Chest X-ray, AP view. Patient: 27 years old, sex F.
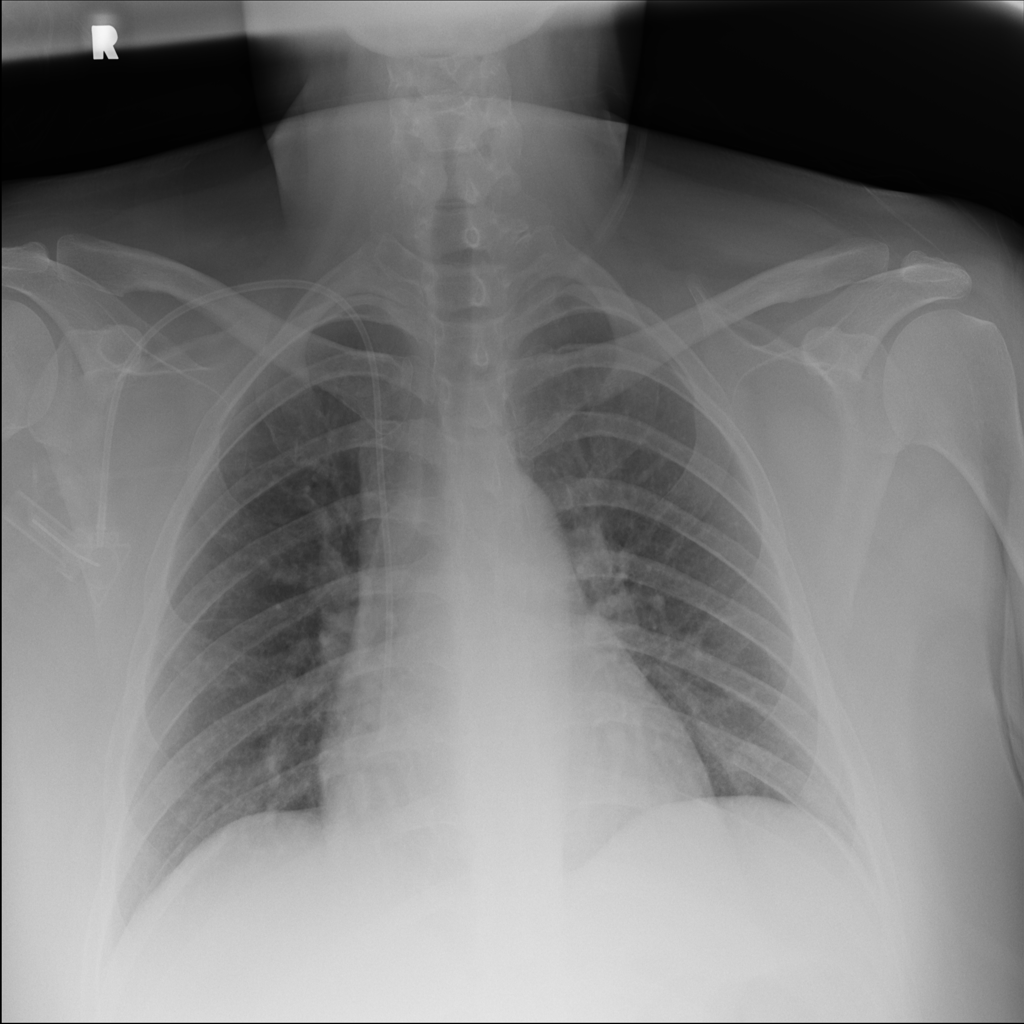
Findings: No Finding